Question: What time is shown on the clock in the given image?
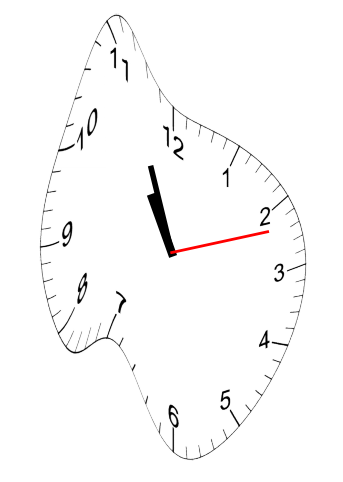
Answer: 10:56:12